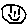
Label: smiley face